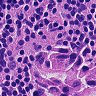
Metastatic tissue present: yes